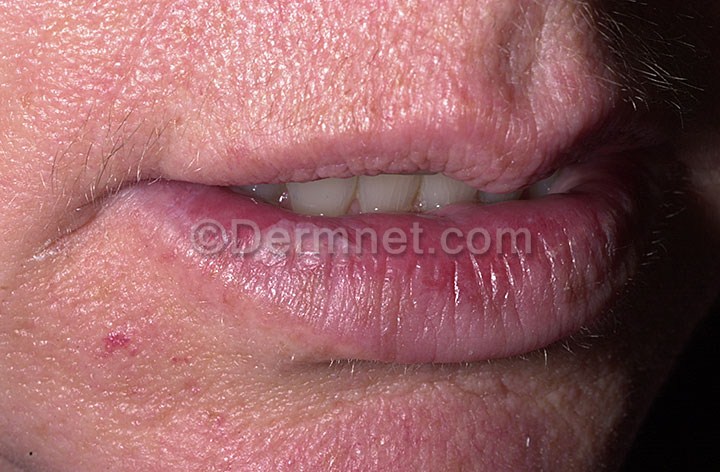
Disease: Actinic Keratosis Basal Cell Carcinoma and other Malignant Lesions